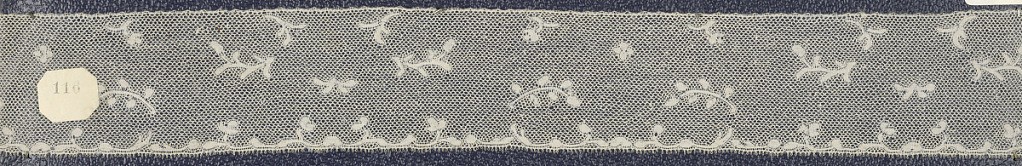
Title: Border
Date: mid-18th century
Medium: Technique: bobbin lace
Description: Bobbin lace border, sparse floral; mid-18th century, Valenciennes